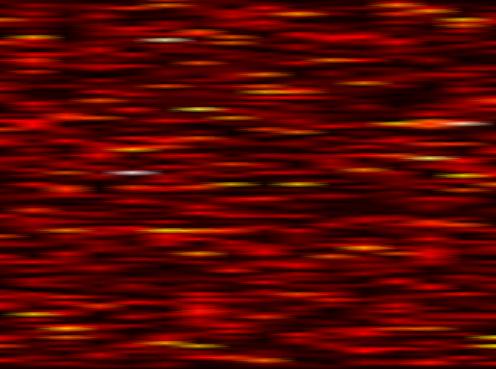
Label: UFMC